Field crop: maize
Growth stage: 1
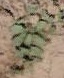
Species: convolvulus